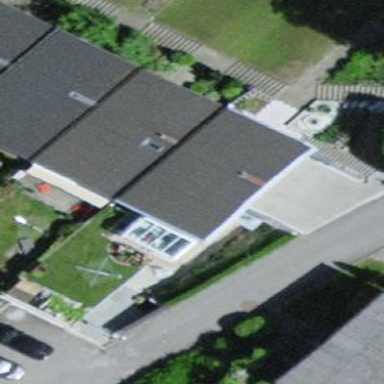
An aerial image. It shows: Terrace building.